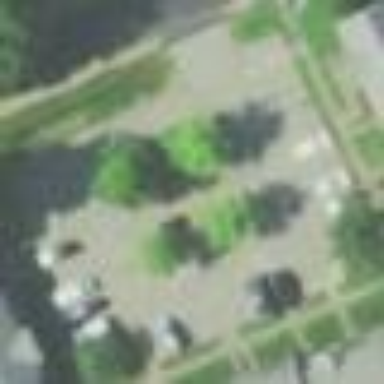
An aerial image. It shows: Parking area.